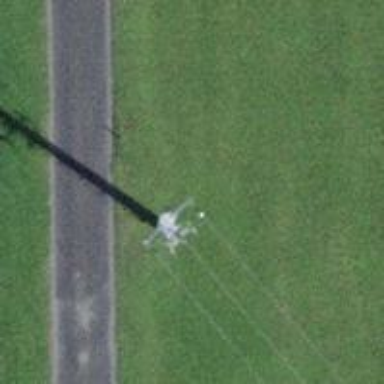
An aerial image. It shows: Power pole.